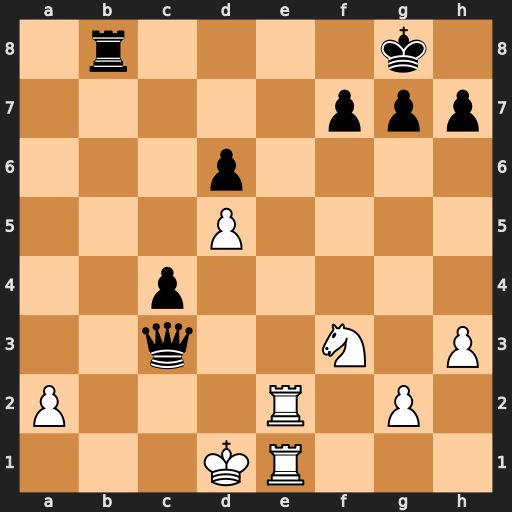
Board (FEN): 1r4k1/5ppp/3p4/3P4/2p5/2q2N1P/P3R1P1/3KR3
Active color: w
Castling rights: -
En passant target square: -
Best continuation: Re8+ Rxe8 Rxe8#